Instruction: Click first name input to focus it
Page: traveler
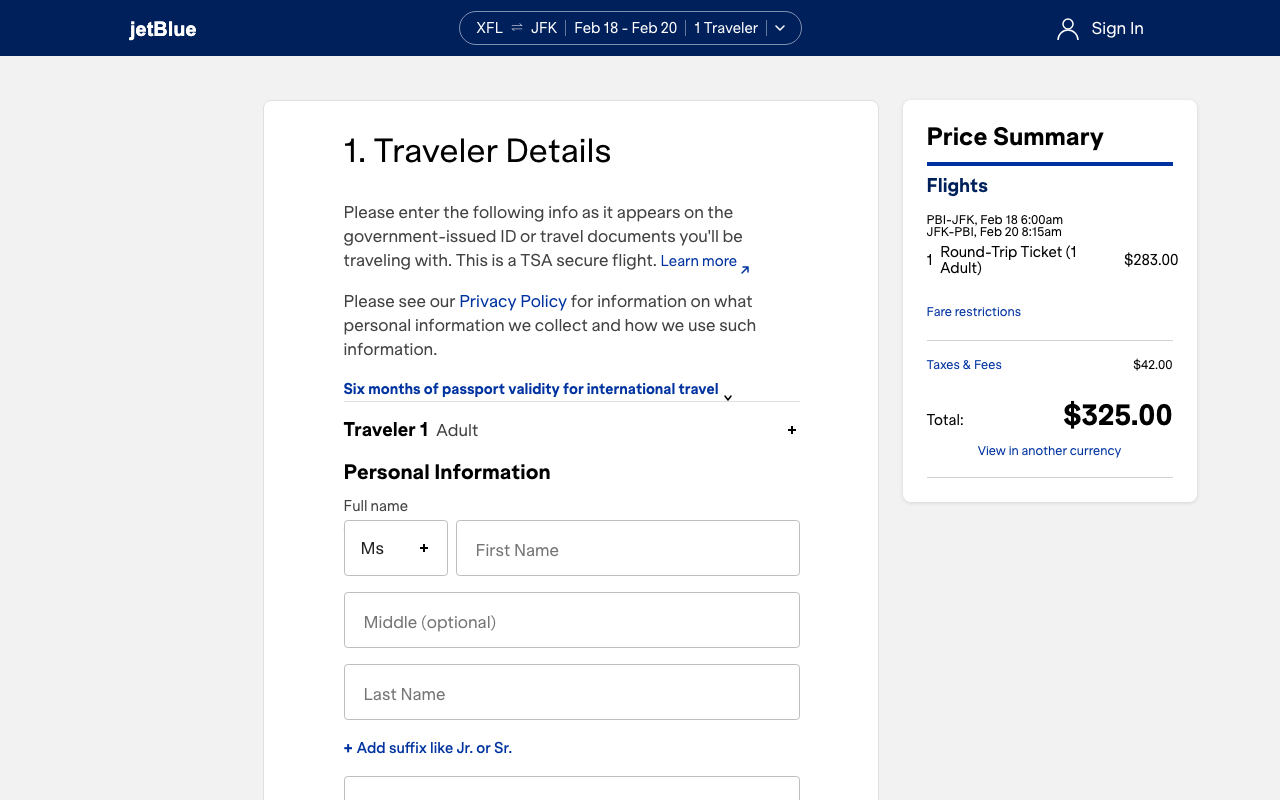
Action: click